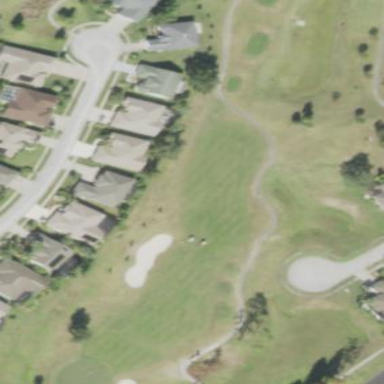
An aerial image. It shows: Golf fairway in the image.